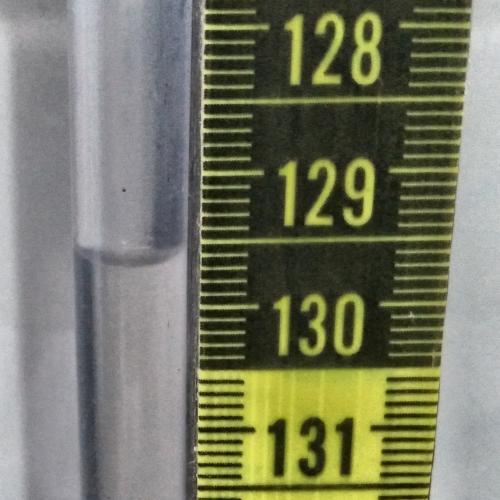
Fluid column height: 129.6 cm